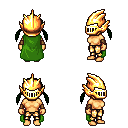
a pixel art fantasy rpg character, female body template, human, tanned skin, green cape, gold greaves, green twin-tailed hairstyle, gold helm, cloth bracers, four views (front, back, left, right), 2x2 character sprite sheet, small pixel art, hard edges, no anti-aliasing